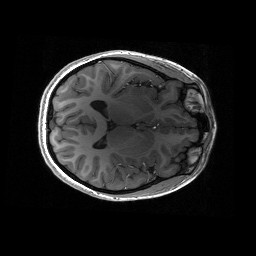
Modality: T1w
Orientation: axial
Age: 16
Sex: female
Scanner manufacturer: siemens
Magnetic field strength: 3 T
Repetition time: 2.53 s
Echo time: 0.00297 s